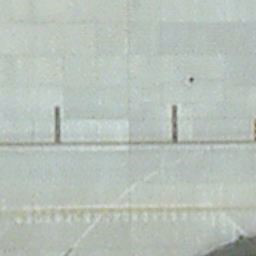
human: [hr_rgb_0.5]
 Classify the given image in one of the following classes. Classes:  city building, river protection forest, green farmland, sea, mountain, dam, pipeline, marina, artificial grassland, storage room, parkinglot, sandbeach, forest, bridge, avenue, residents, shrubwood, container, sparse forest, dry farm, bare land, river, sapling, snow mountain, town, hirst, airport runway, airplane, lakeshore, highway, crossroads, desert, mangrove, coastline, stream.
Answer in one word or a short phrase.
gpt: airport runway